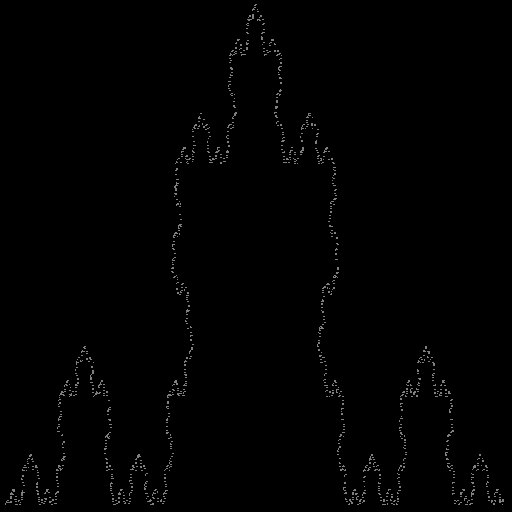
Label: koch_curve